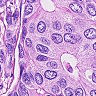
Metastatic tissue present: yes